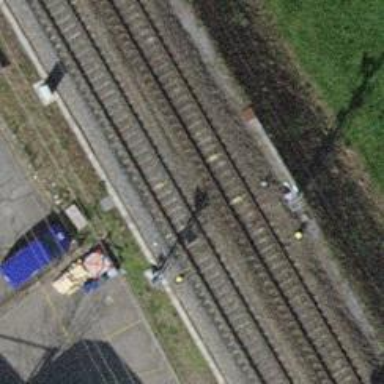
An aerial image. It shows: Railway signal.